Question: I have some gif animated images (see sample image below)
and when I draw them with the graphics object, I am getting only the first image,
I know I can do this with JLabel (from other stackoverflow answers)
but I want to do that with the graphics object,
can anyone please tell me
an way how to draw the whole animation?
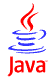
Answer: > "please tell me an way how to draw the whole animation?!"
It may have to to do with how you're reading in the image. If you use ImageIO.read, it won't work. If you read it as an 'ImageIcon' it seems to work
'''
Image icon = new ImageIcon(new URL("http://i.stack.imgur.com/KSnus.gif")).getImage();
...
g.drawImage(icon, 20, 20, this);
'''

'''
Image icon = ImageIO.read(new URL("http://i.stack.imgur.com/KSnus.gif"));
...
g.drawImage(icon, 20, 20, this);
'''